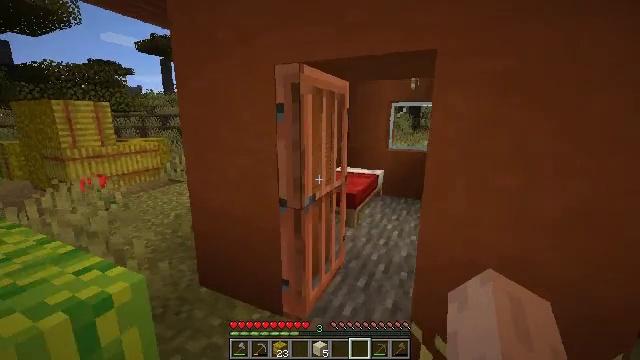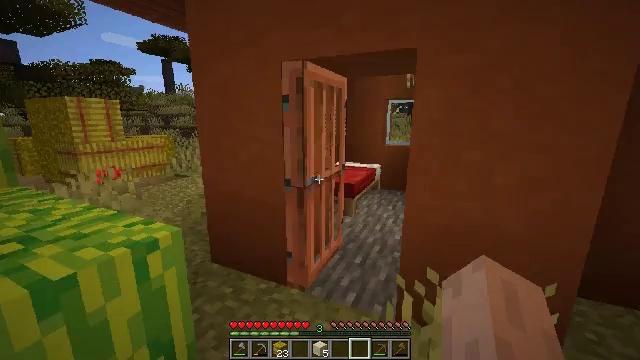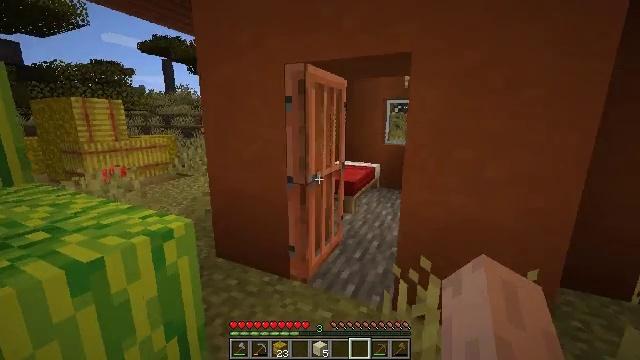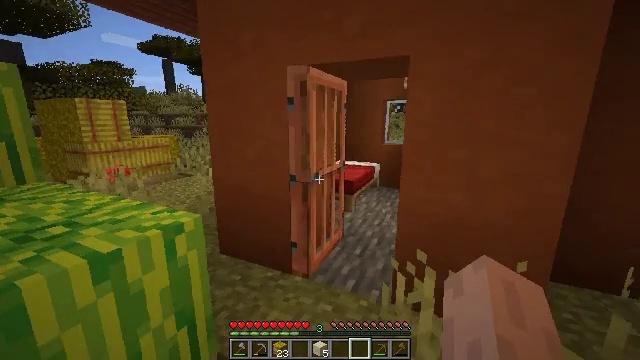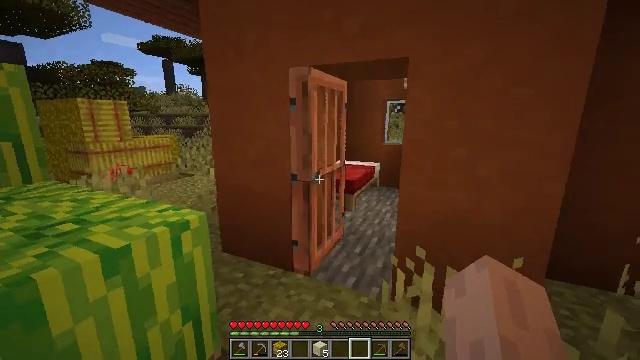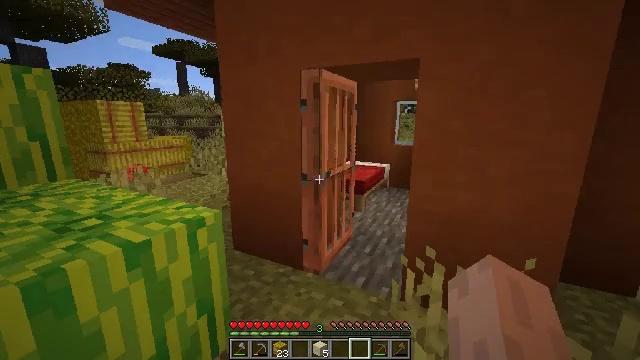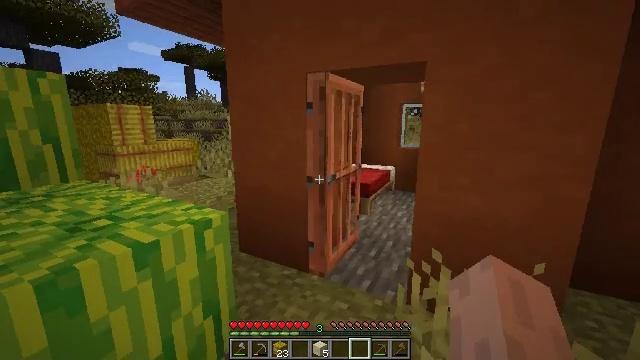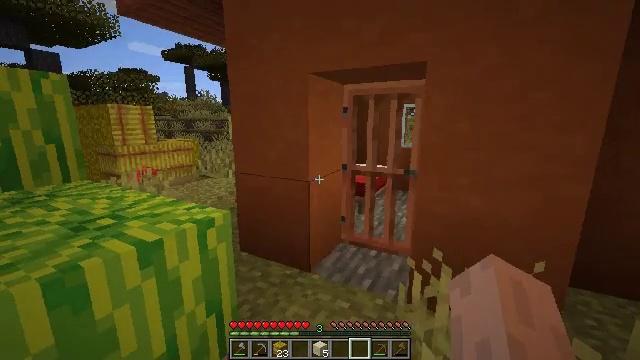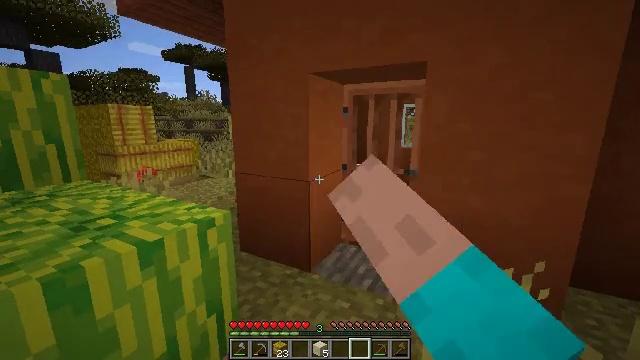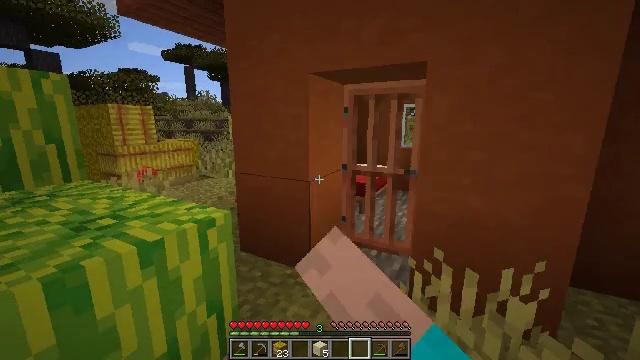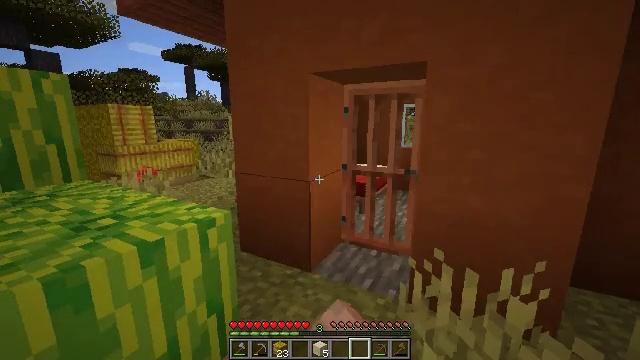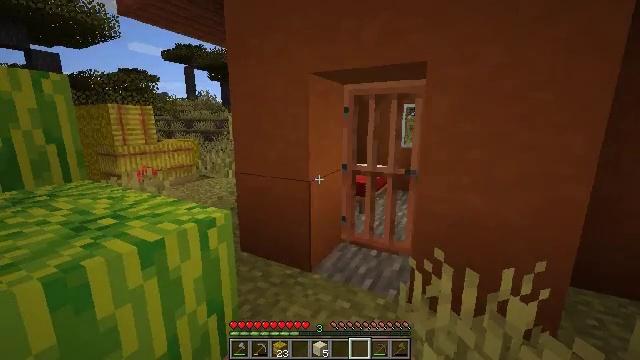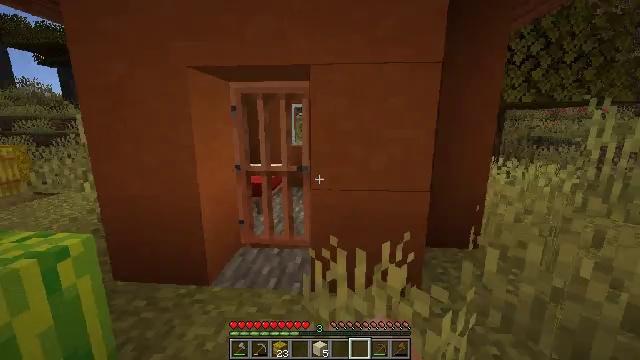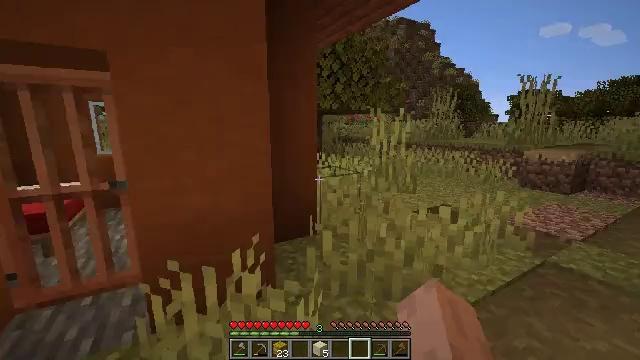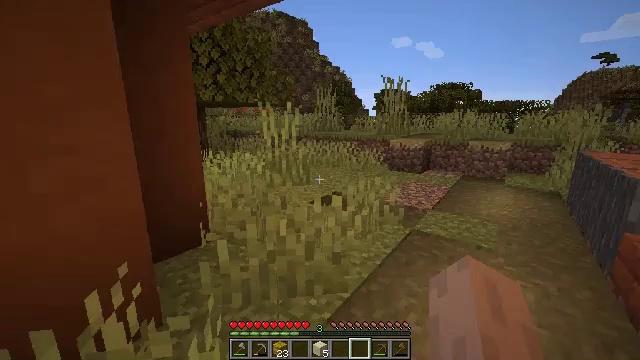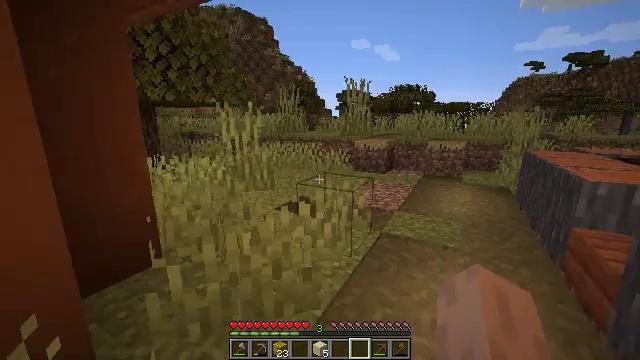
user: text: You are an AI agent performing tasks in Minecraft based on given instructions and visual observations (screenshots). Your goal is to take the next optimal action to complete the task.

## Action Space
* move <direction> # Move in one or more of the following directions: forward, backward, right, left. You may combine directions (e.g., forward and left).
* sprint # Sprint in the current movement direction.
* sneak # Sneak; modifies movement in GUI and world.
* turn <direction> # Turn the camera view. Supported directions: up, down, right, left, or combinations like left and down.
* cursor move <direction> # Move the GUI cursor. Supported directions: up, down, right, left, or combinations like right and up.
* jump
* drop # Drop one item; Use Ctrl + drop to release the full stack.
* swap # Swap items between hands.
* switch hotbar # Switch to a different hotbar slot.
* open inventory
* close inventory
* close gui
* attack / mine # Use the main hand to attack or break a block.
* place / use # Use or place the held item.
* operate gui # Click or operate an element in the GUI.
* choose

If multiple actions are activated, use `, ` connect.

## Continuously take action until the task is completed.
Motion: motion action
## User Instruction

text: Gather hay blocks from the farm.
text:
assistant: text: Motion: move back
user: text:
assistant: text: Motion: no_op
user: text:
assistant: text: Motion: no_op
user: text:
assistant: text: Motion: no_op
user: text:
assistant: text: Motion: turn left
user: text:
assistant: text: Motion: turn left
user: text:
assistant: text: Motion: use / place
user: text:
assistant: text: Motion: use / place
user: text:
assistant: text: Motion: use / place
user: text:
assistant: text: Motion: no_op
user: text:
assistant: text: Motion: no_op
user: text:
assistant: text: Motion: turn right
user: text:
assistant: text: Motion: move forward, turn right
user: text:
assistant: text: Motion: move forward, turn right and down
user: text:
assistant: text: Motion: move forward, turn right
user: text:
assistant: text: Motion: turn right
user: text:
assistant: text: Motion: move forward, turn right
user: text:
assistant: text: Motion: move forward, turn right
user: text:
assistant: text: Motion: move forward, turn right
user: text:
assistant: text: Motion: move forward
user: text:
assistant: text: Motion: move forward, turn right and up
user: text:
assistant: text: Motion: move forward, turn right and up
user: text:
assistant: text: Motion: move forward, turn right
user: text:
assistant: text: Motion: move forward, turn right
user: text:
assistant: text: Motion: move forward
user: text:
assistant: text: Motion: move forward
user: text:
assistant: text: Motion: move forward
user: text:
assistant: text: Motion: move forward
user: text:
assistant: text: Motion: move forward, turn right
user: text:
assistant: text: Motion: move forward, turn right and down